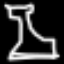
Label: hourglass